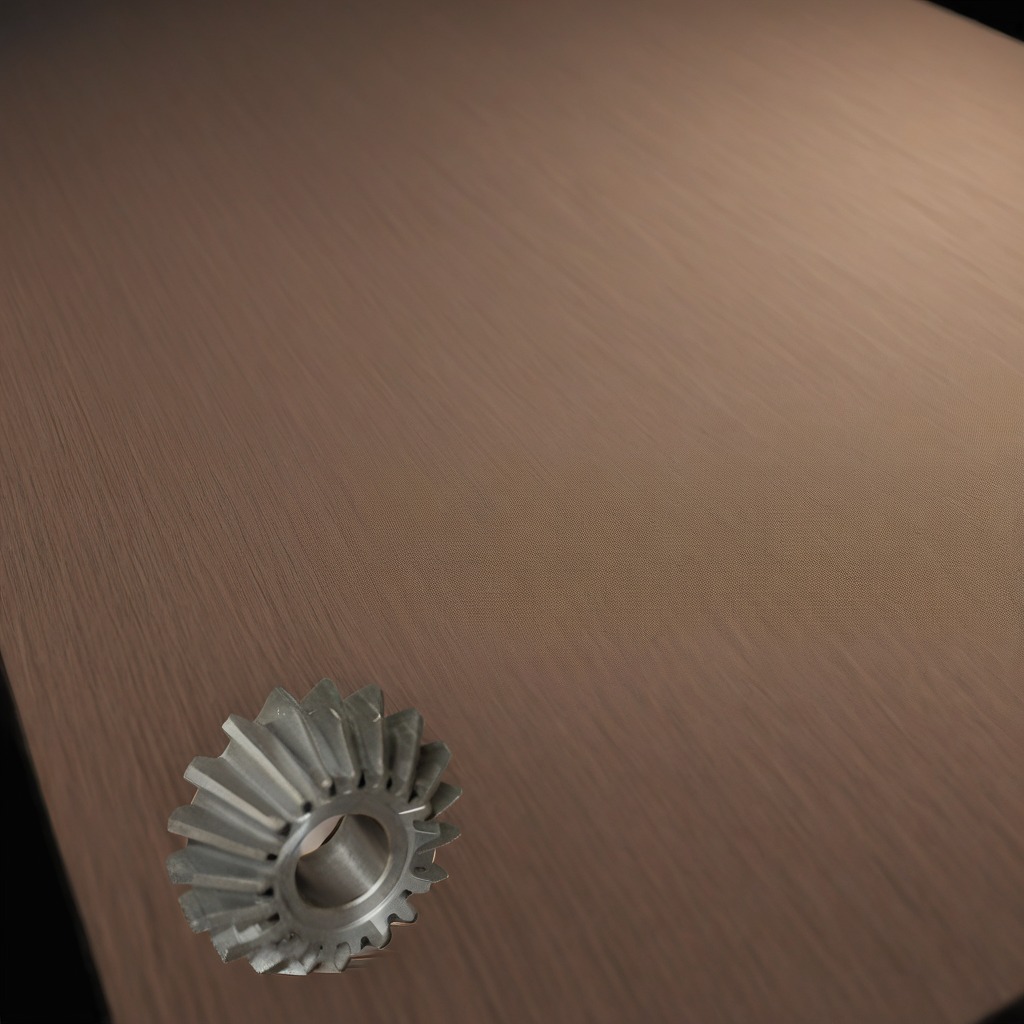
A steel gear with teeth lies on a wooden table.